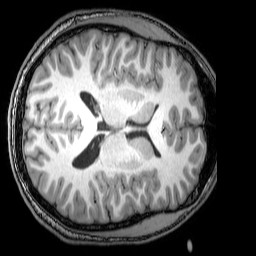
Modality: T1w
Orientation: axial
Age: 21
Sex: male